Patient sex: M
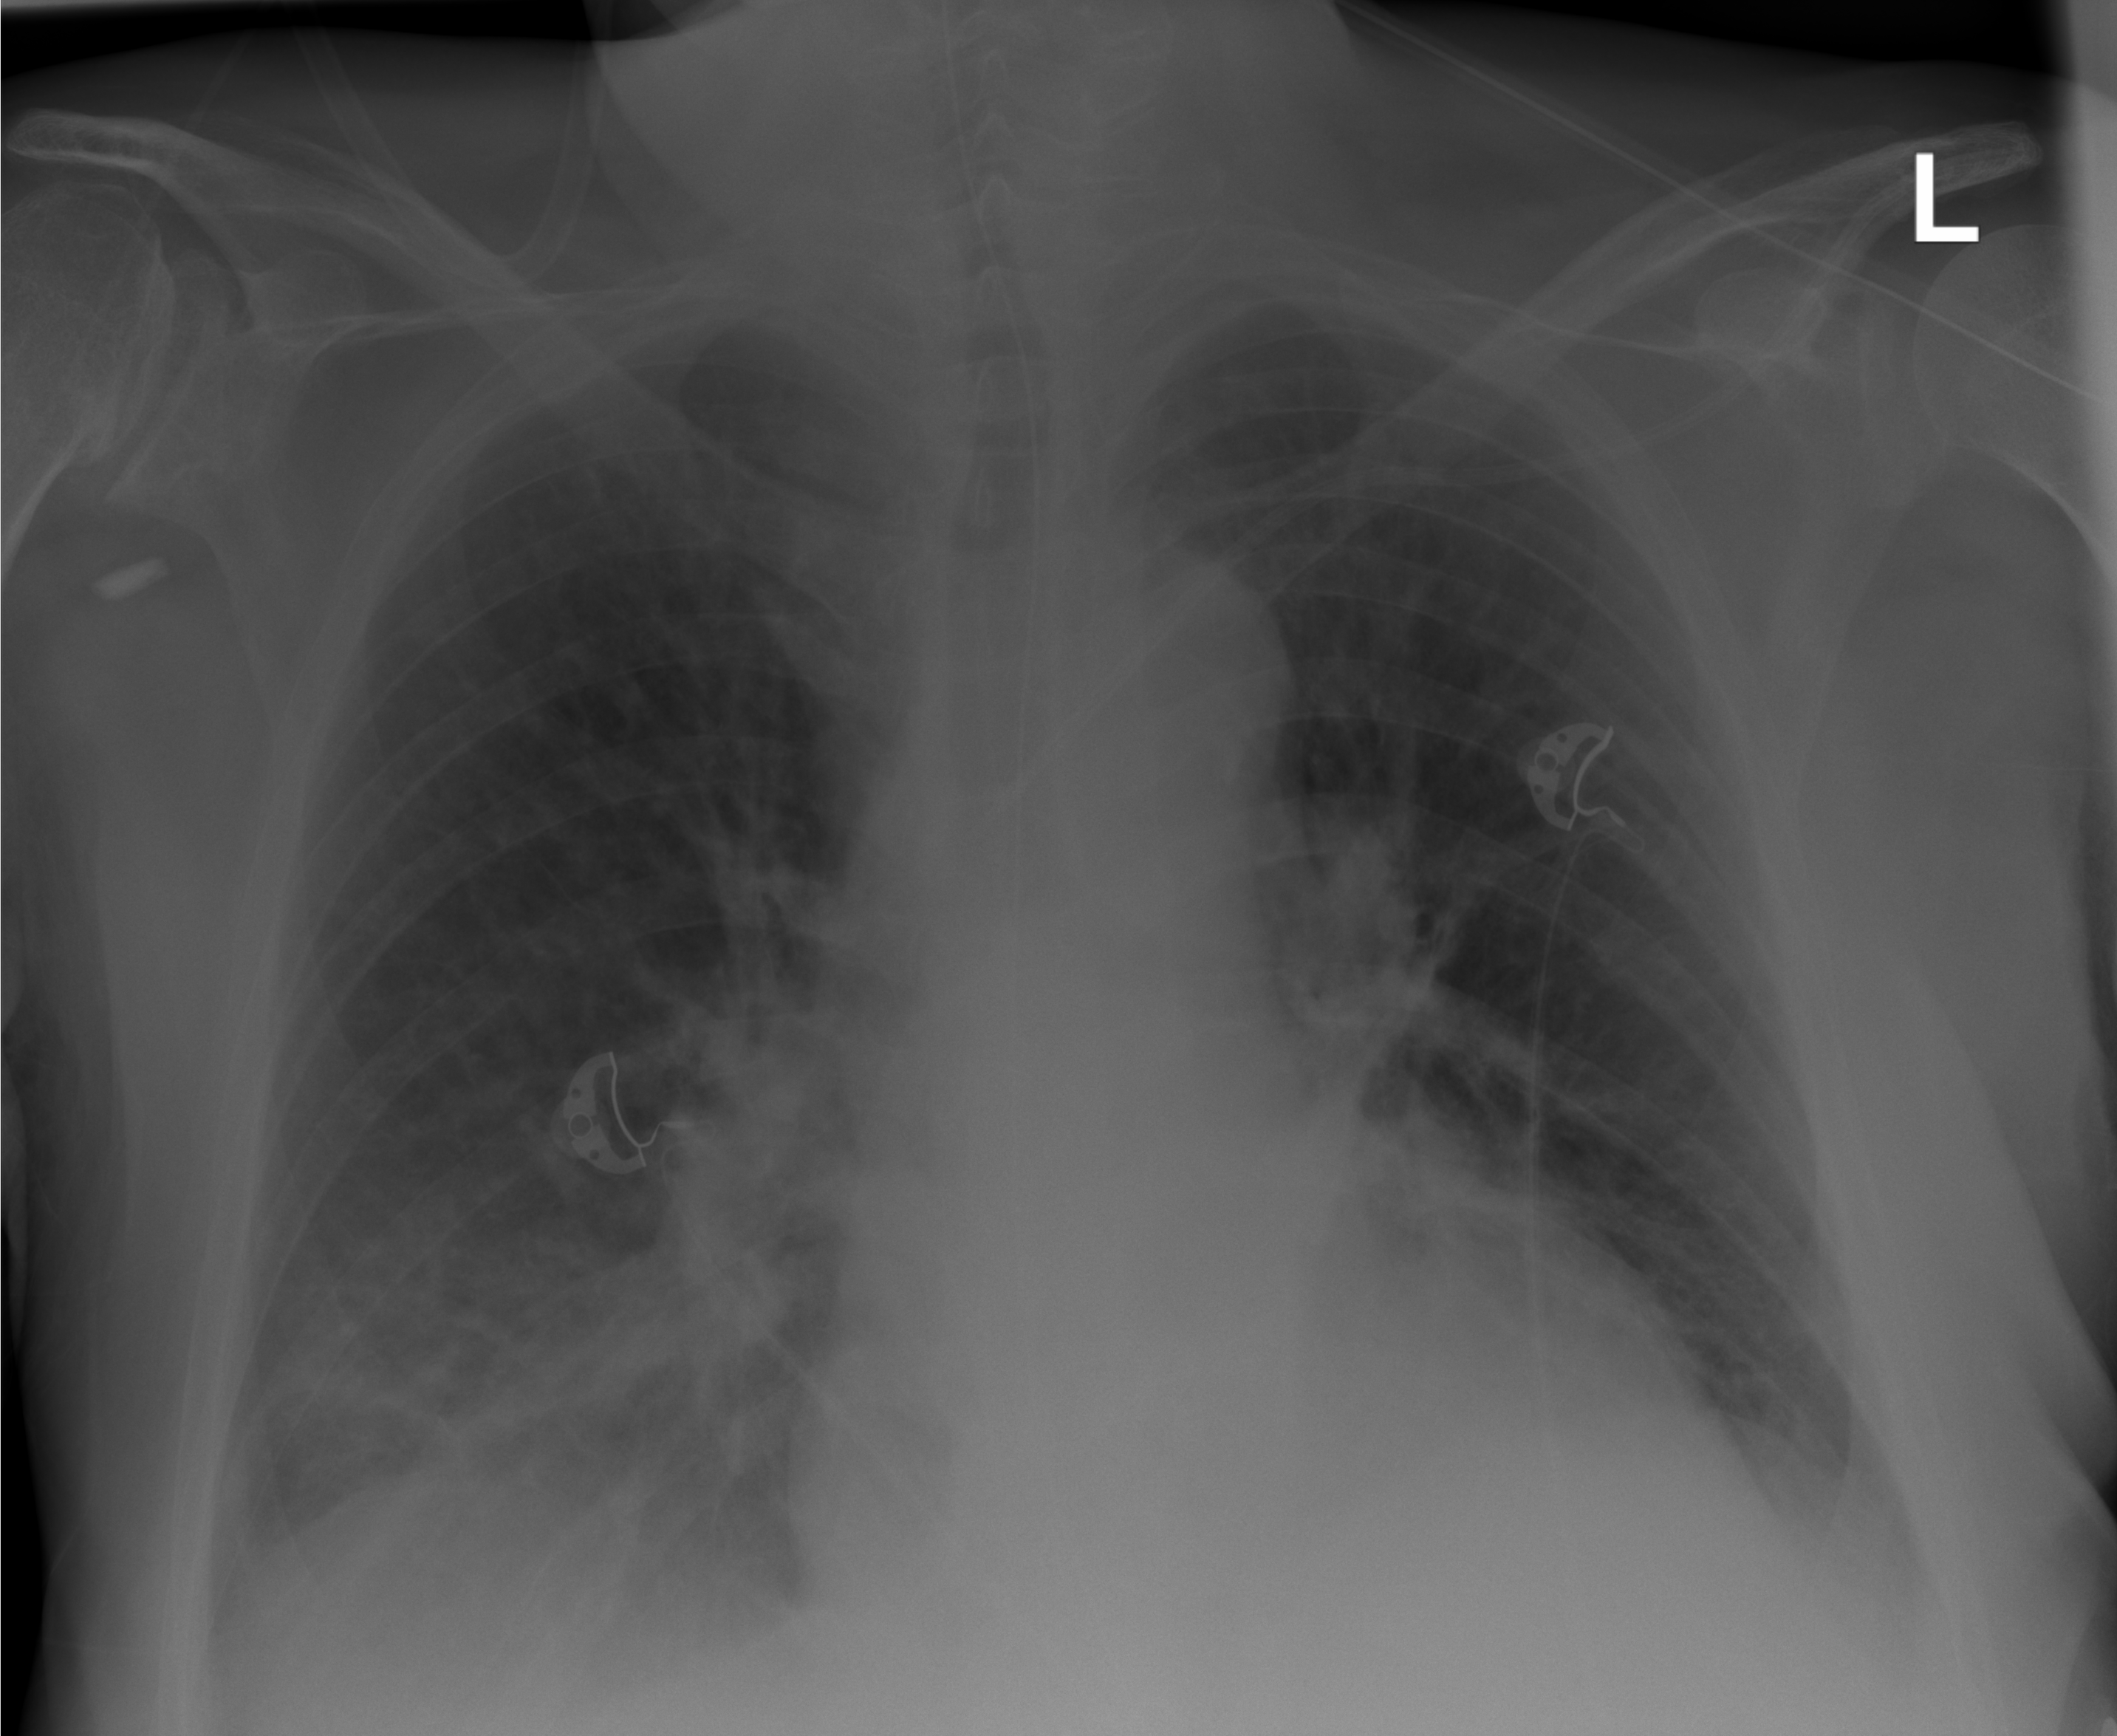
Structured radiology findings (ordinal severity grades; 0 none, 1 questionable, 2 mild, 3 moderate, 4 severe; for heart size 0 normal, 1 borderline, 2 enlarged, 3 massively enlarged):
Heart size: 1
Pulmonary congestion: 2
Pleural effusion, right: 2
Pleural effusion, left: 2
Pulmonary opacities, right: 2
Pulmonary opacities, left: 0
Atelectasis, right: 2
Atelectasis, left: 1